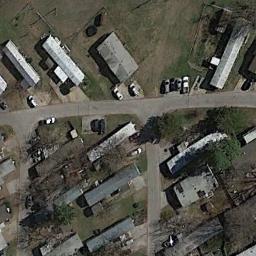
Label: residential